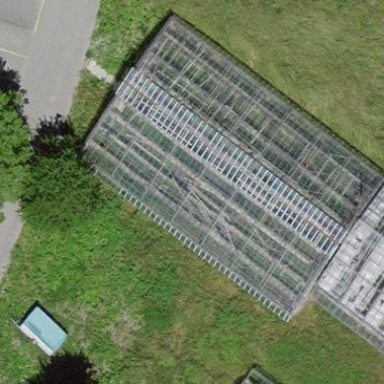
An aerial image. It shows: Greenhouse.